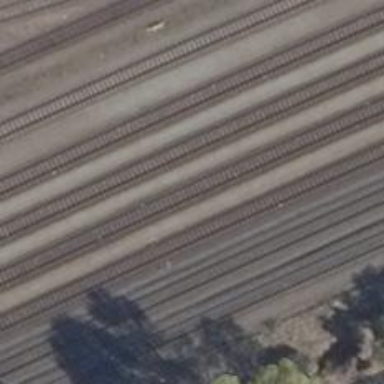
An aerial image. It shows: Siding railway line with electrified contact line for the trains.